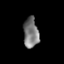
Tissue: skin
Cell type: Epithelial cells
Senescence score: 0.1125
Nuclear area (px): 445
Mean DAPI intensity: 122.499